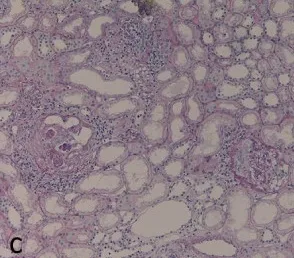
The evaluation of the patient's aortitis and renal disorder. Renal histologic. Periodic acid-Schiff stain) findings in the patient. MRA showed stenosis of the right brachiocephalic artery and proximal obstruction in the right subclavian artery (indicated by arrows). Periglomerular mononuclear cell infiltration. X100).
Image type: pathology (pas)